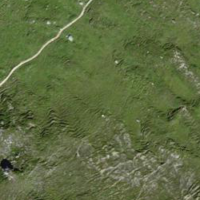
EUNIS habitat code: 26
Species observed at this site:
Silene acaulis